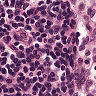
Metastatic tissue present: no